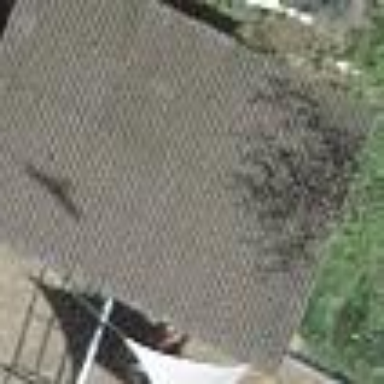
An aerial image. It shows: Shed.